Question: I don't understand why this is not working. I'm trying to get these two form elements side by side. Also I would like to be able to have some elements side by side and some arranged below in the same form (as in future elements will be below these two). I left off the role="form" since I'm using Struts 1 and this breaks the '<html:form>' tag.
'''
<form name="someForm" method="post" action="/someAction.do" class="form-inline">
<div class="form-group">
<div>
<label for="startDate" >
From
</label>
<input type="text" name="startDate" value="" readonly="readonly" id="startDate" style="width: 70px;" class="datepicker form-control">
</div>
</div>
<div class="form-group">
<div>
<label for="endDate">
To
</label>
<input type="text" name="endDate" value="" readonly="readonly" id="endDate" style="width: 70px;" class="datepicker form-control">
</div>
</div>
'''

<URL>
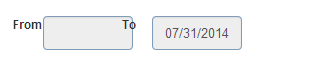
Answer: You have to put your controls into an input-group:
'''
<form name="someForm" method="post" action="/someAction.do" class="form-inline">
<div class="input-group">
<div class="form-group">
<div>
<label for="startDate" >
From
</label>
<input type="text" name="startDate" value="" readonly="readonly" id="startDate" style="width: 70px;" class="datepicker form-control">
</div>
</div>
<div class="form-group">
<div>
<label for="endDate">
To
</label>
<input type="text" name="endDate" value="" readonly="readonly" id="endDate" style="width: 70px;" class="datepicker form-control">
</div>
</div>
</div>
</form>
'''
<URL>
EDIT:
Or you can try using <URL>:
'''
<form>
<div class="container">
<div class="row">
<div class="col-xs-1">
<label for="startDate">from</lable>
</div>
<div class="col-xs-3">
<input type="text" name="startDate" value="" readonly="readonly" id="startDate"class="datepicker form-control">
</div>
<div class="col-xs-1">
<label for="endDate">to</lable>
</div>
<div class="col-xs-3">
<input type="text" name="endDate" value="" readonly="readonly" id="startDate" class="datepicker form-control">
</div>
</div>
</div>
</form>
'''
<URL>